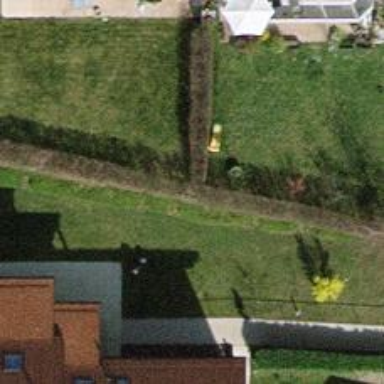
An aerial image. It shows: Hedge barrier.